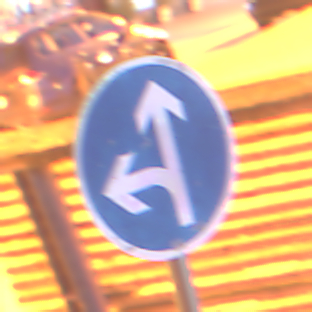
Verkehrszeichen: VorgeschriebeneFahrtrichtungGeradeausOderLinks
Umgebung: Outdoor, Urban
Tageszeit: Night
Wetter: PartlyCloudy
Licht: Artificial
Jahreszeit: NotSpecified
Kontrast: HighContrast